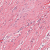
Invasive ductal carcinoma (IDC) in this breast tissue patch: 0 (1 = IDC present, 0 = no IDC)